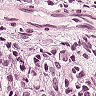
Metastatic tissue present: yes